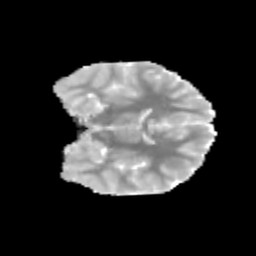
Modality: MD
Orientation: coronal
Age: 11
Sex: male
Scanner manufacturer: siemens
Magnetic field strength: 3 T
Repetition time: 3.8 s
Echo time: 0.07 s